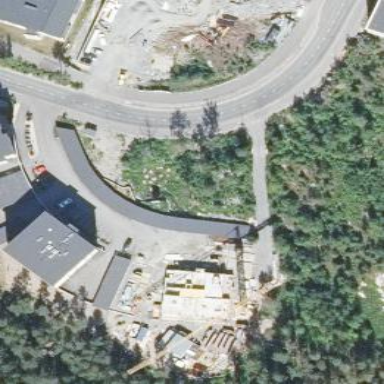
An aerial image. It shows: Group of garages.